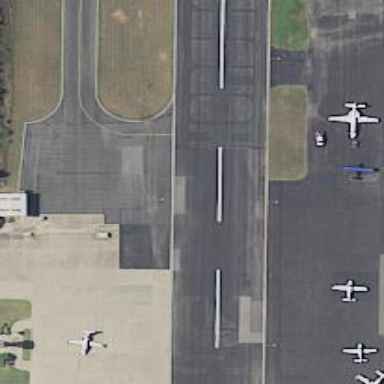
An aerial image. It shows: Runway surface made of asphalt at airport.